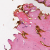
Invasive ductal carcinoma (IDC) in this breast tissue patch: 0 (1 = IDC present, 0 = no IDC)